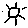
Label: sun